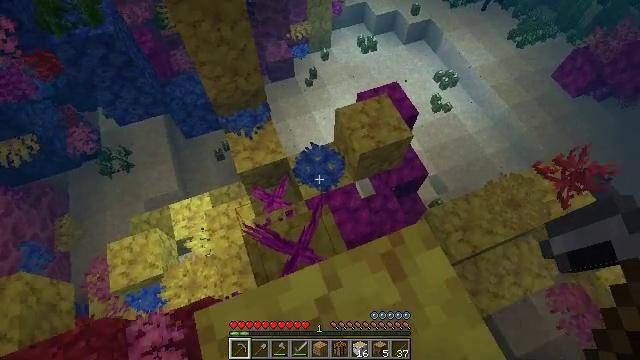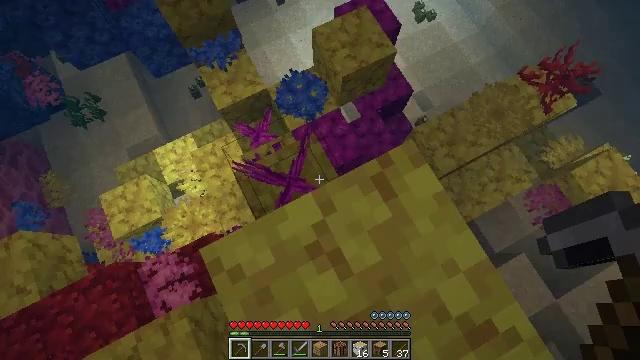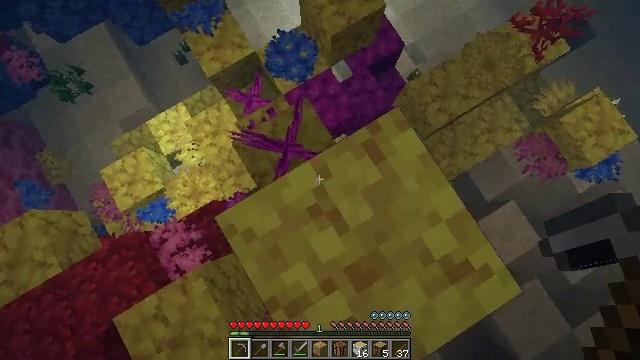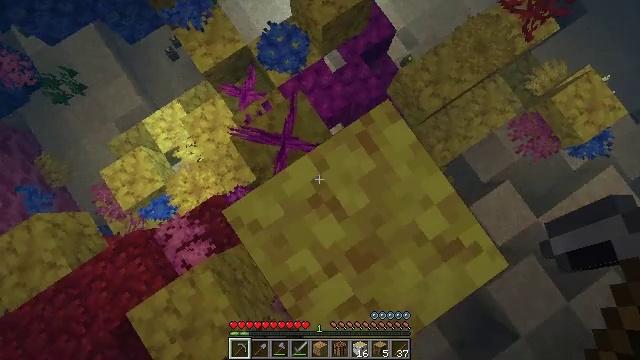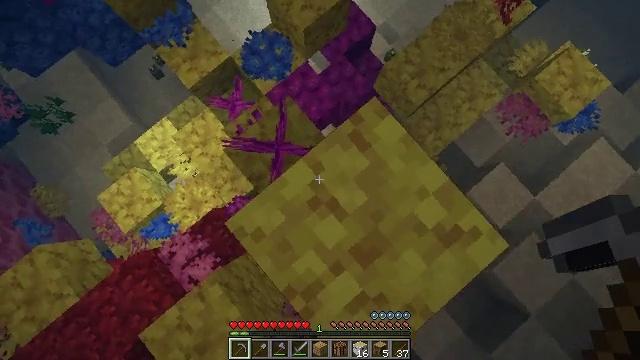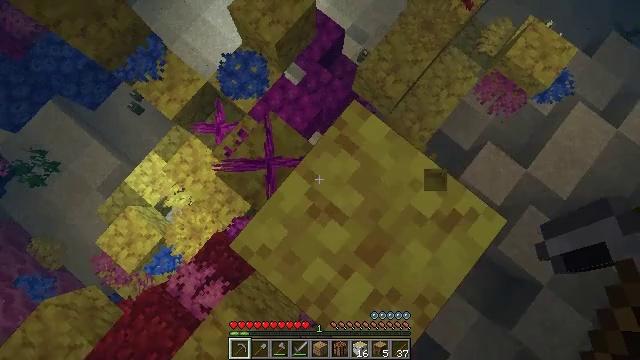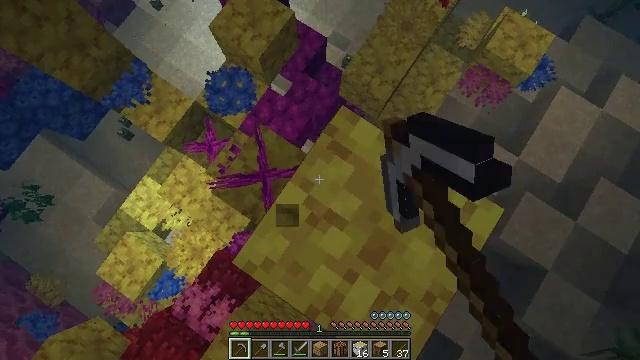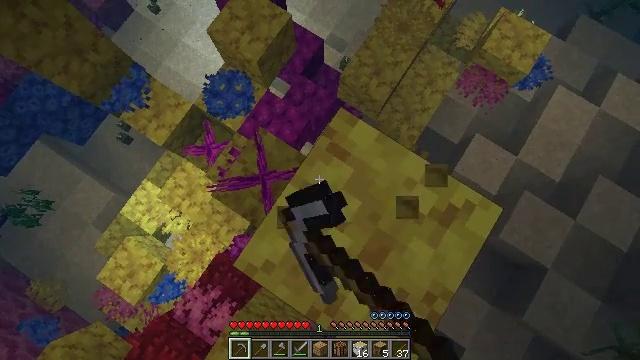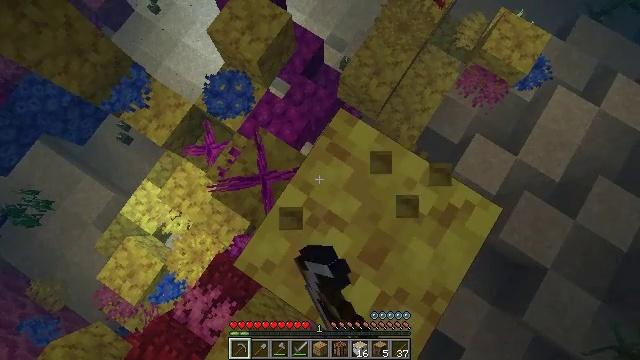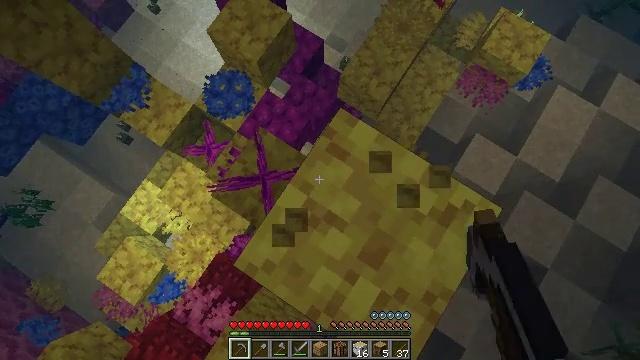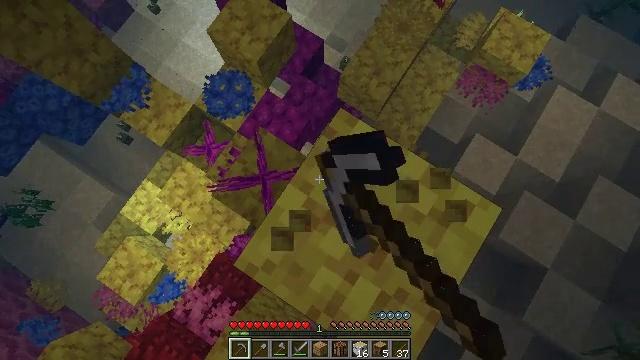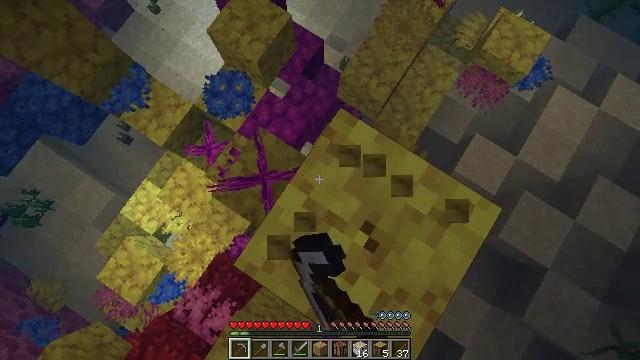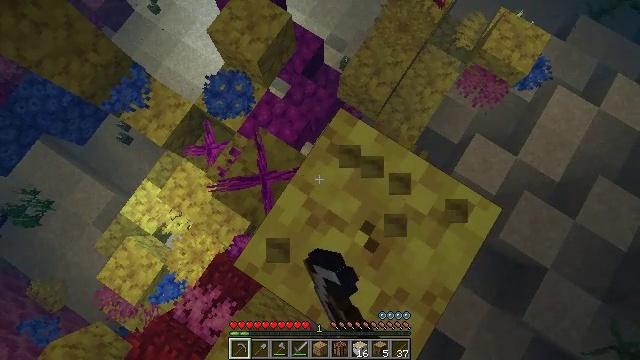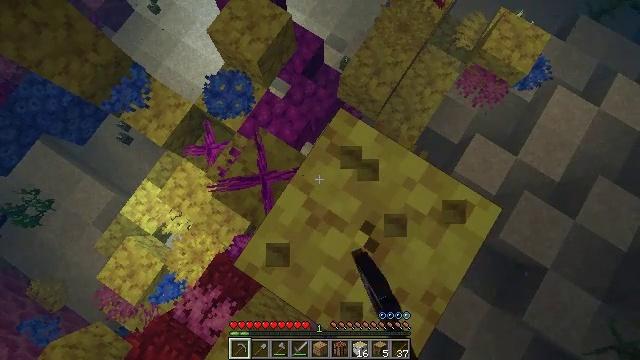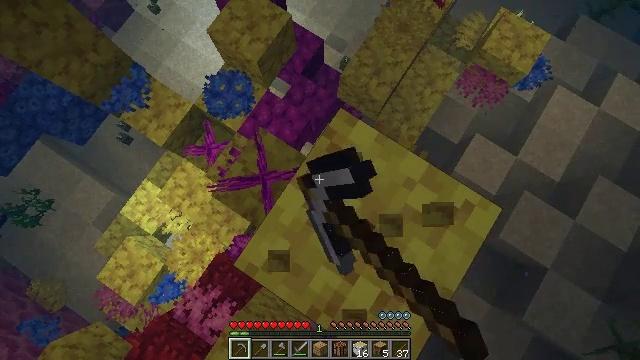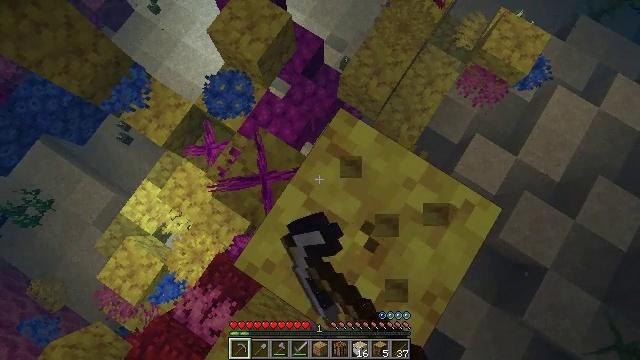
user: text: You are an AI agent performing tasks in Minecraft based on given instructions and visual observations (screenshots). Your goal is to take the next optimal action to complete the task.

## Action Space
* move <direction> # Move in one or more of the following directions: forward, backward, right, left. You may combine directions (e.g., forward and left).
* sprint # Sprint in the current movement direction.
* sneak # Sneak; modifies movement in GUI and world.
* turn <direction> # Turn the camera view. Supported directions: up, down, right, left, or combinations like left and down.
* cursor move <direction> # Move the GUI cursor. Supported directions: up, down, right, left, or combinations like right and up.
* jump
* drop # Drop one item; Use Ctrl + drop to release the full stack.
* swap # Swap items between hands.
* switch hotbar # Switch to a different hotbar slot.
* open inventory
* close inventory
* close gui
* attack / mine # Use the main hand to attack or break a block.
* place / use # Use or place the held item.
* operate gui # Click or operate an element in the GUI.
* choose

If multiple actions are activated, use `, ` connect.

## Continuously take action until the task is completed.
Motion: motion action
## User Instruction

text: Harvest the colorful horn coral block.
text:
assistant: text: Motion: turn right and down
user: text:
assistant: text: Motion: turn right and down
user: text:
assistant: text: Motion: turn right and down
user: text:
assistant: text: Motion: turn right
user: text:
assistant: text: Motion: turn right and up, attack / mine
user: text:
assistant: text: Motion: turn right and up, attack / mine
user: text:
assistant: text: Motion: attack / mine
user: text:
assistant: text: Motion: attack / mine
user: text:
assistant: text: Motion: attack / mine
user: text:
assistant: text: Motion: attack / mine
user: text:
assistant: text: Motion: attack / mine
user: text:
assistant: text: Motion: attack / mine
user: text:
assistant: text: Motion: attack / mine
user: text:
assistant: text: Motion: attack / mine
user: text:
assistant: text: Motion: attack / mine
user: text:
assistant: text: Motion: attack / mine
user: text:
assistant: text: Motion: attack / mine
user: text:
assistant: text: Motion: attack / mine
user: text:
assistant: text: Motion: attack / mine
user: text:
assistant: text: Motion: attack / mine
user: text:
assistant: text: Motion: attack / mine
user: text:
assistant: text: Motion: attack / mine
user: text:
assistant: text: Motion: attack / mine
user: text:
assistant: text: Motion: attack / mine
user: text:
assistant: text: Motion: attack / mine
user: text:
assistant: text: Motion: attack / mine
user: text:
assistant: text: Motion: attack / mine
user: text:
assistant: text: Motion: attack / mine
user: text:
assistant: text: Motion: attack / mine
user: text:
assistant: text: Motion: attack / mine